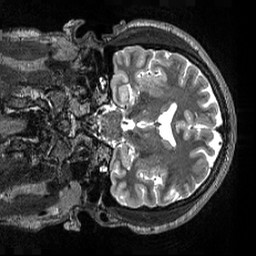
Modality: T2w
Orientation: coronal
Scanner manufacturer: siemens
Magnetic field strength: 3 T
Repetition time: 3.2 s
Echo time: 0.564 s